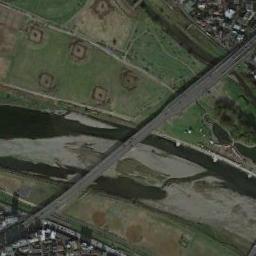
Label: bridge